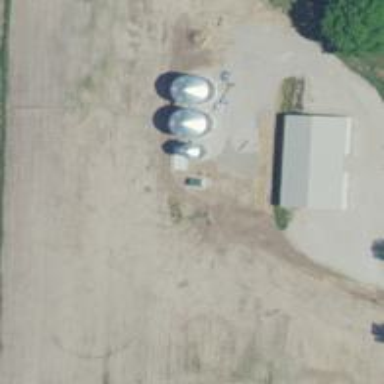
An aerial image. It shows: Silo.